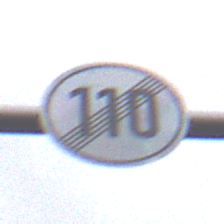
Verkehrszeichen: EndeGeschwindigkeit110
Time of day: Midday
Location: Outdoor (Urban)
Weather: Overcast
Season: NotSpecified
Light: Natural